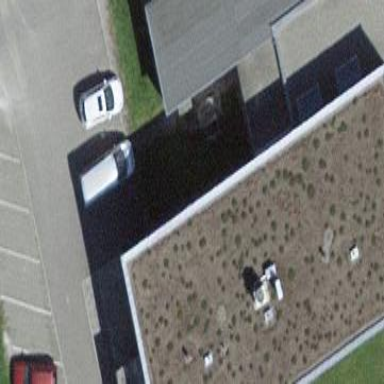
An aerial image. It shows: Commercial building.